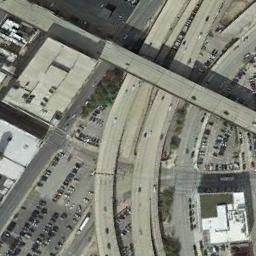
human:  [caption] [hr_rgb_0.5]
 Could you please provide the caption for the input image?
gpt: There are many cars in the parking lot next to the overpass .

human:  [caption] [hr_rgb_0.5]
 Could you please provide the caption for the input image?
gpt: An overpass is bent into two circles .

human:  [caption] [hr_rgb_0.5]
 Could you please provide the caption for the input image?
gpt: The intricated overpasses is over the roads and the overpass is surrounded by some buildings and parking lots .

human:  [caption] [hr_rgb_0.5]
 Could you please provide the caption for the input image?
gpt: The overpass is next to some houses and a parking lot .

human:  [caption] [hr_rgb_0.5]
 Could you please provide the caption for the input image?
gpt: There are many cars and some buildings beside the overpass .